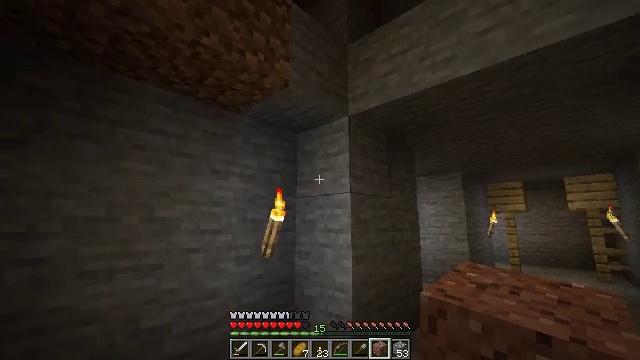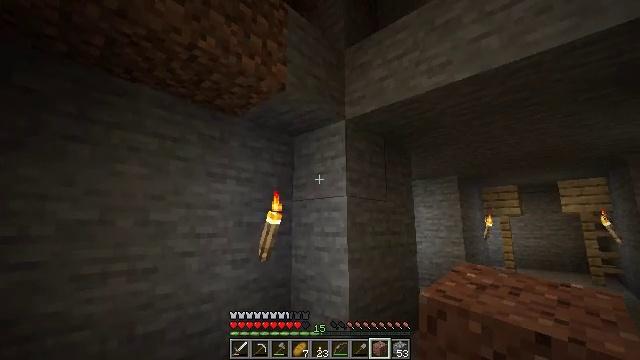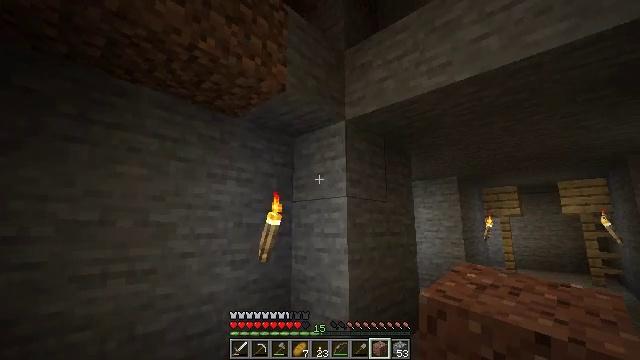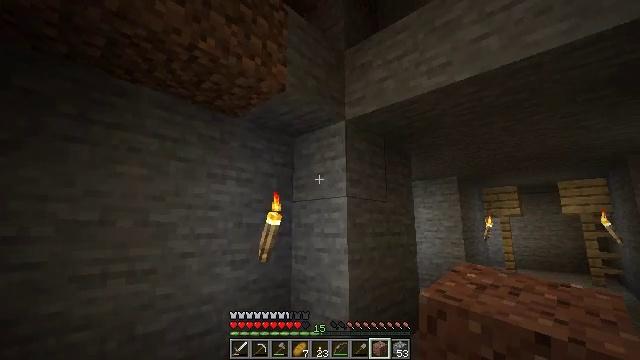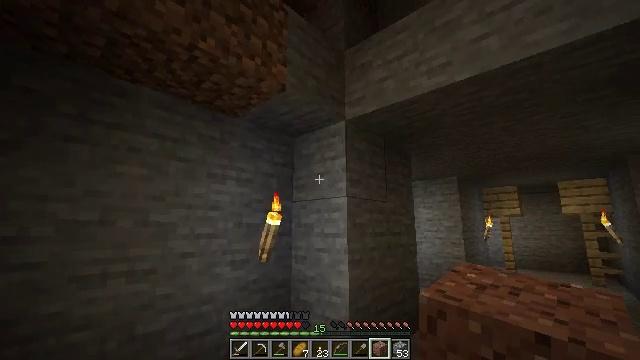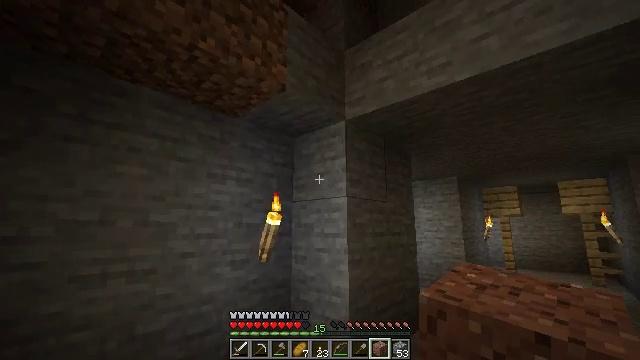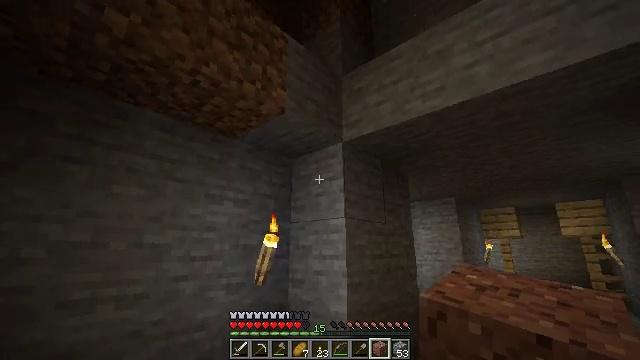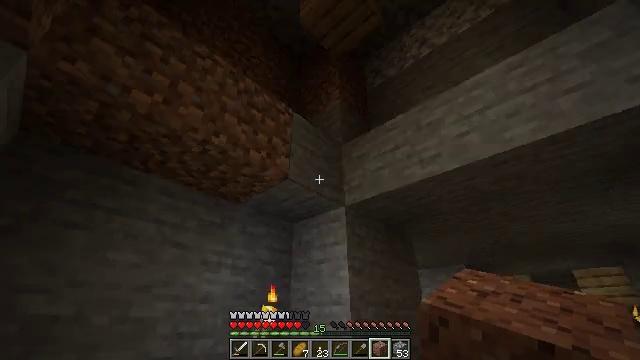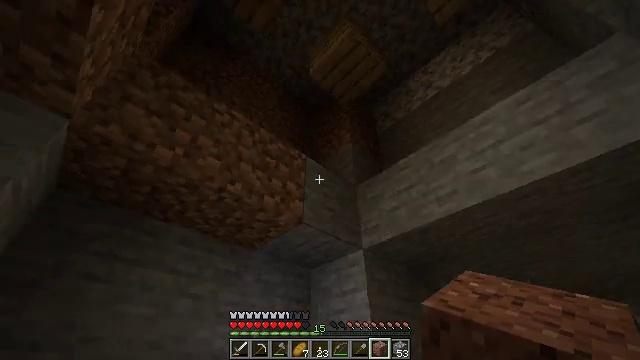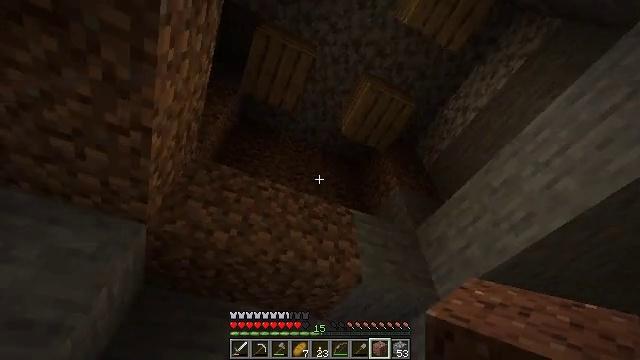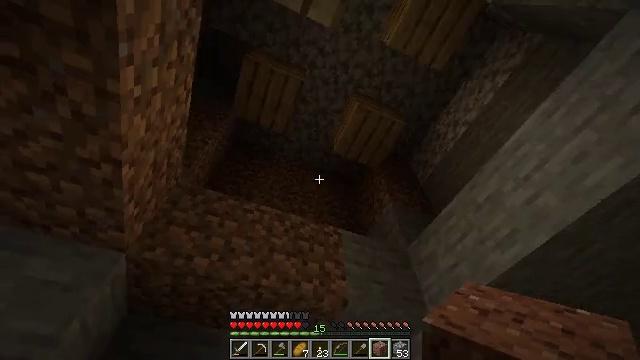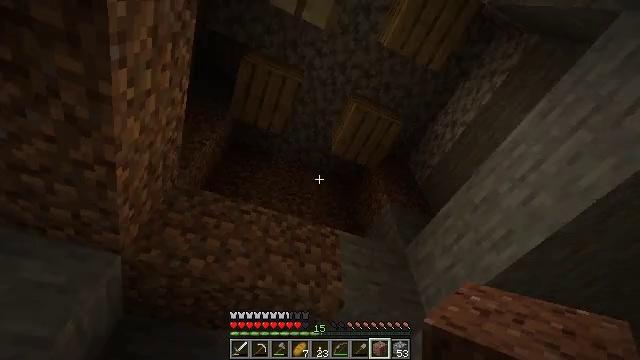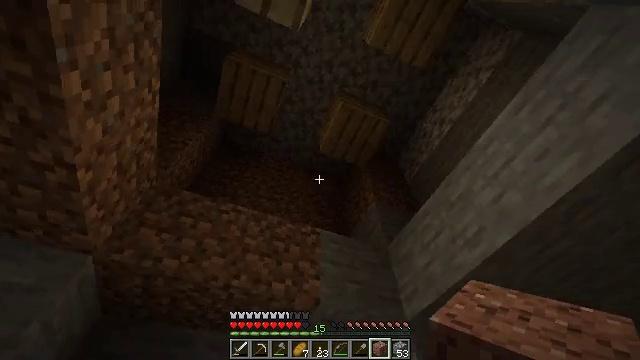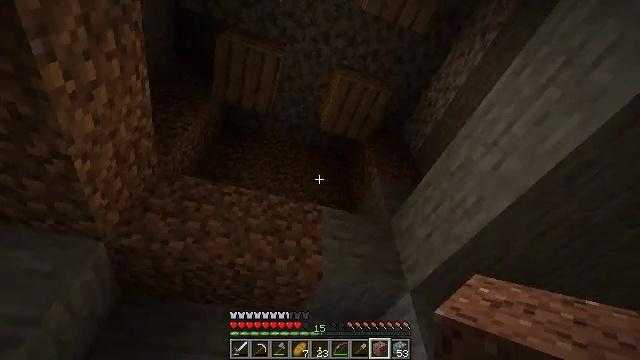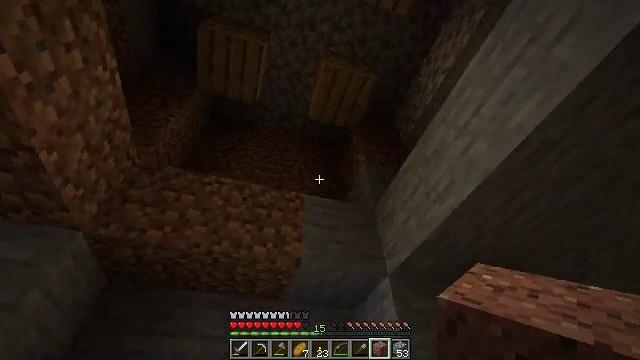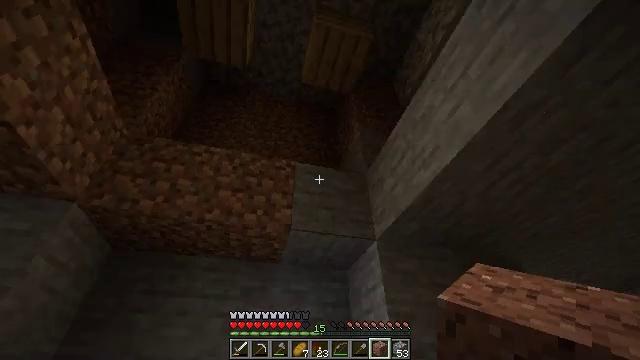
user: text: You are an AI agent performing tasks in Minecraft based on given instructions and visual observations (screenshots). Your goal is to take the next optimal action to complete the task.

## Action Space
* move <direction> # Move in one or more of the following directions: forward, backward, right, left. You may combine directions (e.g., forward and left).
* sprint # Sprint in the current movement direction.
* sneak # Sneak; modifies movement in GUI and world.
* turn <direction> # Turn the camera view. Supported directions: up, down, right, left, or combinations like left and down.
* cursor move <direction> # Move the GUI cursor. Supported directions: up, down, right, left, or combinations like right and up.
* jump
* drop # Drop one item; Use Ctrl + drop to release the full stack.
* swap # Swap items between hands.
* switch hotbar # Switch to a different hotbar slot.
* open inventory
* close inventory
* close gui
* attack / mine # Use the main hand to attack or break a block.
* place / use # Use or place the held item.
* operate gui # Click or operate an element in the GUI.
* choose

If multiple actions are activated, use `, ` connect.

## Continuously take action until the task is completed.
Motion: motion action
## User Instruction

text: Put planks in the crafting grid to craft a crafting table.
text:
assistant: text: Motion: no_op
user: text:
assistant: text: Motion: no_op
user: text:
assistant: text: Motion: no_op
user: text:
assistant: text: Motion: no_op
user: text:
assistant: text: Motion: no_op
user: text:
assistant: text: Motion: turn up
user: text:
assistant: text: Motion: turn up
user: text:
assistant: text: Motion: move right, turn left and up
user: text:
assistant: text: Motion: move right, turn left and up
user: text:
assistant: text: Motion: move right, turn left and up
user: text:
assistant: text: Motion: move right
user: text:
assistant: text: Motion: move right
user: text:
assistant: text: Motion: move right, turn left and down
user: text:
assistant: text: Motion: move right, turn left and down
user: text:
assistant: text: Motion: move right, turn left and down
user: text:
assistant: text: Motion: turn down
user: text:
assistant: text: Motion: turn left and down
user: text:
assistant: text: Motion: no_op
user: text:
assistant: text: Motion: no_op
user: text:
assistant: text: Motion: turn left
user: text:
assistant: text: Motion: turn left and down
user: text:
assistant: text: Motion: turn left and down
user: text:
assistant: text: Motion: turn left and down
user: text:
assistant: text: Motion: turn left and down
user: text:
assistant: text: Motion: no_op
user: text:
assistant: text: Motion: no_op
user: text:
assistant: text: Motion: no_op
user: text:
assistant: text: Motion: turn down
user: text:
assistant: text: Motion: turn down
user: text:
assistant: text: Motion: turn right and down